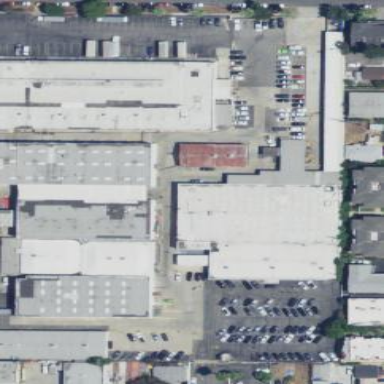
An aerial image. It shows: Industrial building.